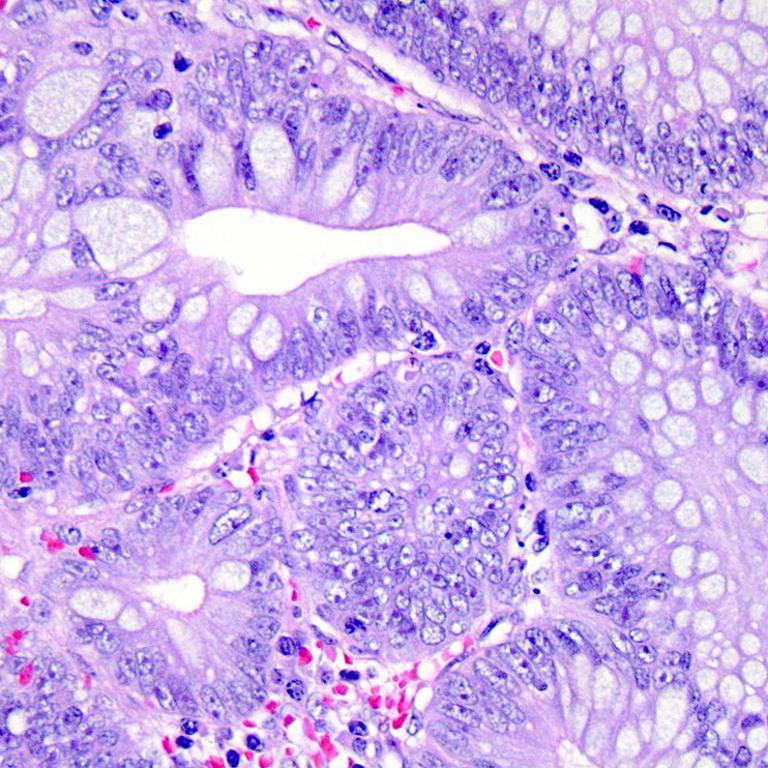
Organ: colon
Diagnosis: adenocarcinomas